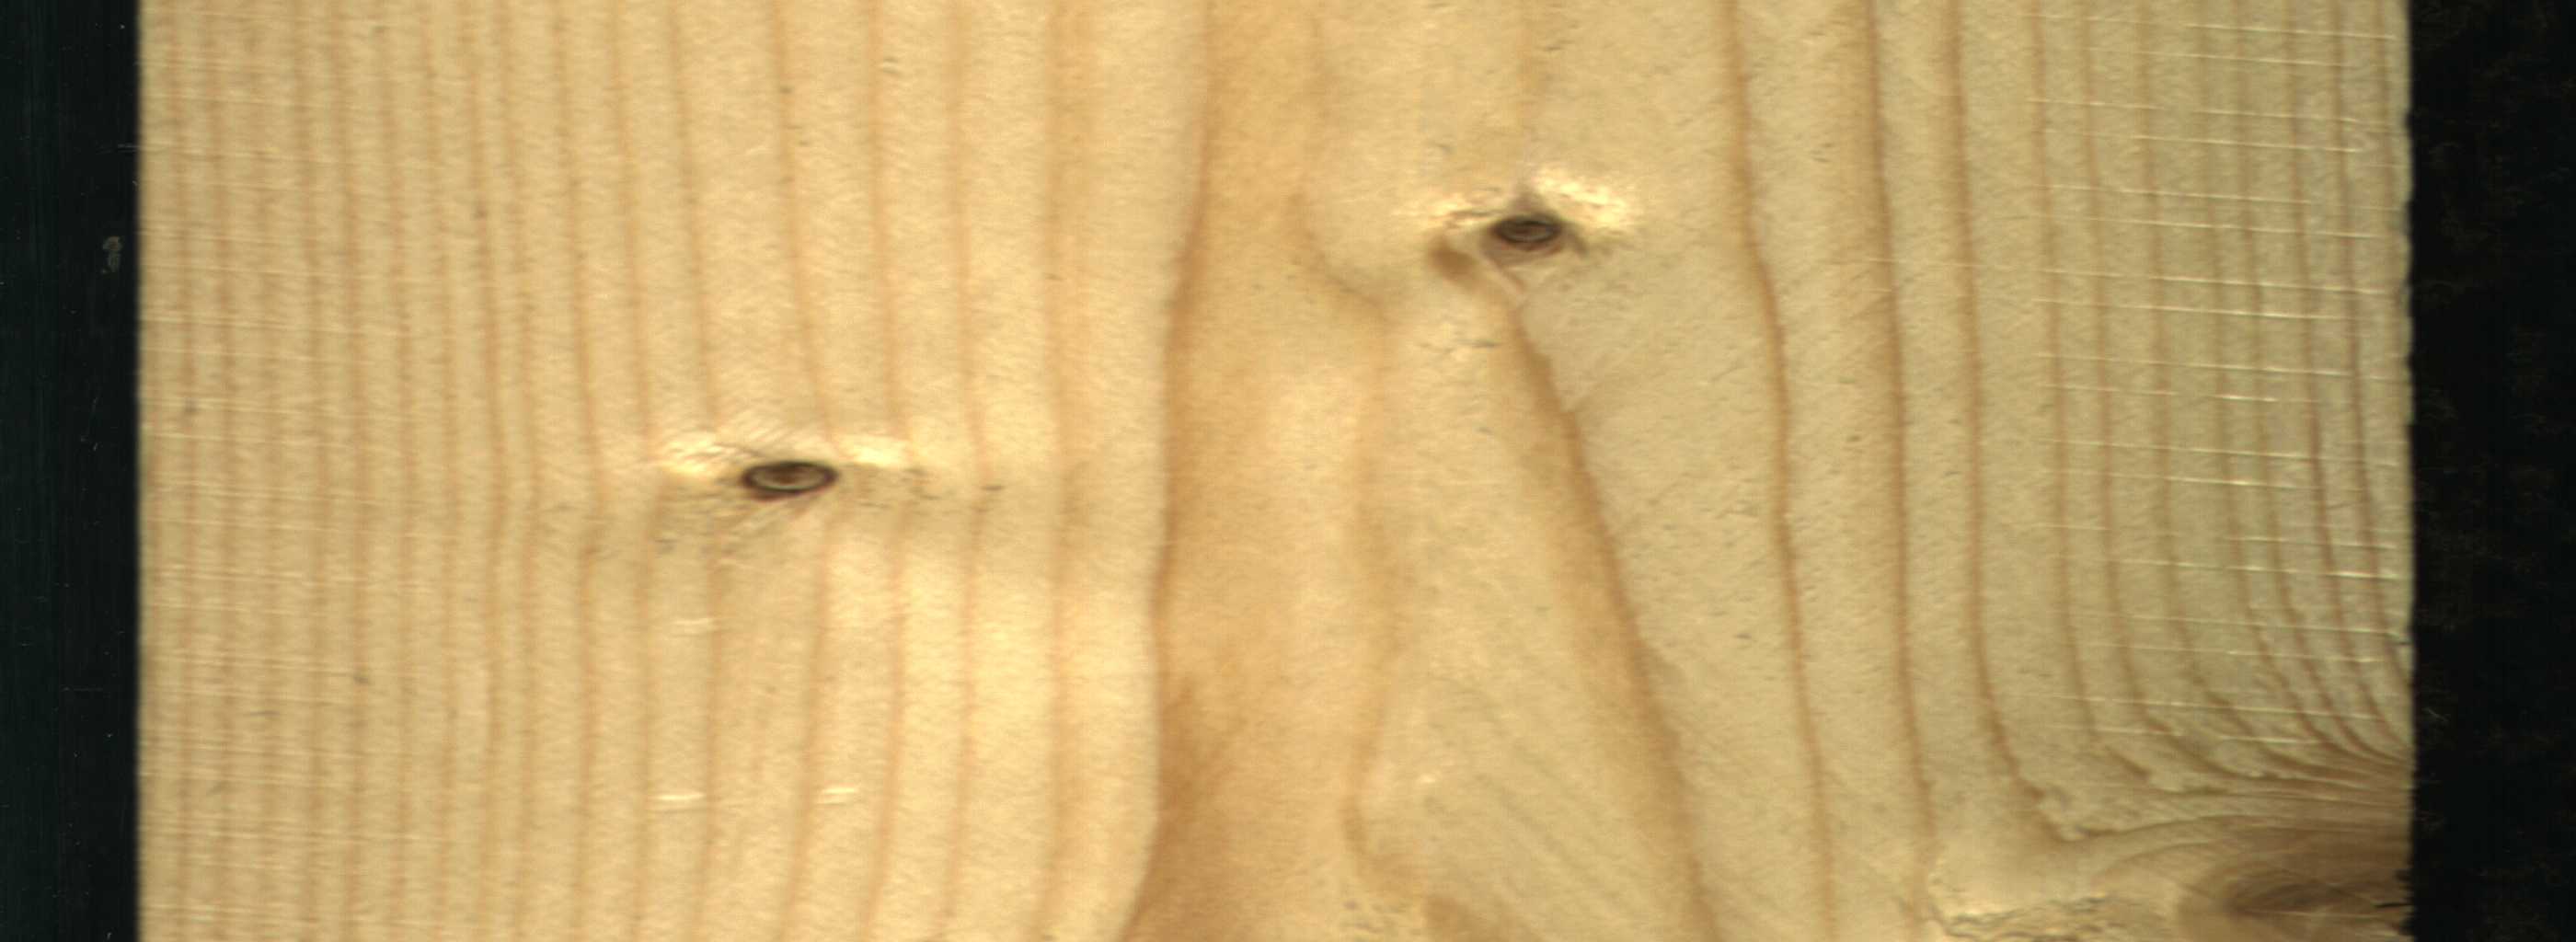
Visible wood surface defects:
Dead_Knot
Dead_Knot
Live_Knot